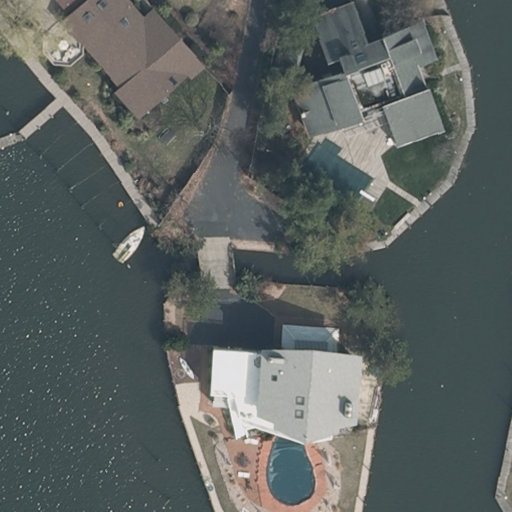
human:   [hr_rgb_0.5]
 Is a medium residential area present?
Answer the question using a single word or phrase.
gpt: no

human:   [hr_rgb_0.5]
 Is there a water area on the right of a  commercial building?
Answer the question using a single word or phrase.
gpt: no

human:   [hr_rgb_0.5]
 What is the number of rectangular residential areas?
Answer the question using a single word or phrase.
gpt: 1

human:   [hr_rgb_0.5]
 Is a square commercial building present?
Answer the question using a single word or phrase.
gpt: no

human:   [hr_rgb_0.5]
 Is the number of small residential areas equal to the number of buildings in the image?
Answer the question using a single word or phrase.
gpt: no

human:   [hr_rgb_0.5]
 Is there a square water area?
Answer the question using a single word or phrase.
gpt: no

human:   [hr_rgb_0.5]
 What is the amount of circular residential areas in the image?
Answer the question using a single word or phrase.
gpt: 0

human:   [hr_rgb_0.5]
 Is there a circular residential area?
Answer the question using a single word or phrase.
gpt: no

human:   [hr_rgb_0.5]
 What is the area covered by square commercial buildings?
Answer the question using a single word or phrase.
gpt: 0m2

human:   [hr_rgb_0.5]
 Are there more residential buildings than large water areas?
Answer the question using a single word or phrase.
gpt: yes

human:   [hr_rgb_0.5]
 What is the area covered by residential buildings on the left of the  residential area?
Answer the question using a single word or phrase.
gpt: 1543m2

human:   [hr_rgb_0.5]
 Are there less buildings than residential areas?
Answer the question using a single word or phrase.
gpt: no

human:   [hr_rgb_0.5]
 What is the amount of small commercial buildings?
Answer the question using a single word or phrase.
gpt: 0

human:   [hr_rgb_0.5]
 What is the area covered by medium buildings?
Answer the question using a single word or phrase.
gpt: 424m2

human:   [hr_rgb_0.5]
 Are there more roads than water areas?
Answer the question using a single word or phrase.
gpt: no

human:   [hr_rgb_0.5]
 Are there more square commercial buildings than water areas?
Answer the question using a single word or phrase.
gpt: no

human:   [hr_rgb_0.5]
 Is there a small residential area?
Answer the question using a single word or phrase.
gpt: no

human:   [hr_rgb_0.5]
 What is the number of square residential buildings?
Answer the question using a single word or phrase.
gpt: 0

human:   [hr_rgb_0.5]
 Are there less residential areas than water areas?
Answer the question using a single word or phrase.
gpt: no

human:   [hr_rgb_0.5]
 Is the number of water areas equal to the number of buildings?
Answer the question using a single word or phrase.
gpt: no

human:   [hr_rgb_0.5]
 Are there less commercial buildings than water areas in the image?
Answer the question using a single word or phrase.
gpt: yes

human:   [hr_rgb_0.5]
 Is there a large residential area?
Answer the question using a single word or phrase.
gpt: yes

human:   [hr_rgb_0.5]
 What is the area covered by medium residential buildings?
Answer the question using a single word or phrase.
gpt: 424m2

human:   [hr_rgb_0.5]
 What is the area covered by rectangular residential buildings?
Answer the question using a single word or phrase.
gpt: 0m2

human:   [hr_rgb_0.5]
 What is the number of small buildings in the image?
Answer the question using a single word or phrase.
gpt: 1

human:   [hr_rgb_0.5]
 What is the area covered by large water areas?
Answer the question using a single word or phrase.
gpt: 1328m2

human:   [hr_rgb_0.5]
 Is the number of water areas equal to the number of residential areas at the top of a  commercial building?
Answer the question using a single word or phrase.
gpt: no

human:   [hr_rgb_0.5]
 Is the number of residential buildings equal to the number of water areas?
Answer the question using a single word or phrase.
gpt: no

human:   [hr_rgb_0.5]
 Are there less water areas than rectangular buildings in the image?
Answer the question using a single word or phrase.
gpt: no

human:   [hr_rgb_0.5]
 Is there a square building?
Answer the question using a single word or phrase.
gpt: no

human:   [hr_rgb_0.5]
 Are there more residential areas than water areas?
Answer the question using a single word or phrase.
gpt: no

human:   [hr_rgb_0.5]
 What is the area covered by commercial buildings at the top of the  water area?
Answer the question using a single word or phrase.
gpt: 0m2

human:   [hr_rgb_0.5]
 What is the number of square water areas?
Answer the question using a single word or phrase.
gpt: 0

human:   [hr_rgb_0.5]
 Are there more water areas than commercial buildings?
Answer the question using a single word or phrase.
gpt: yes

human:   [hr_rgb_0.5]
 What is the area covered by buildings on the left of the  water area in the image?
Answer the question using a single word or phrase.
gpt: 1572m2

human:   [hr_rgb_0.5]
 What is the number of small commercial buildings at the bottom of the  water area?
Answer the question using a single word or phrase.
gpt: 0